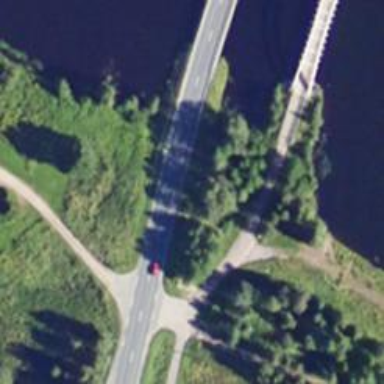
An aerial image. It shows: Asphalt cycleway.